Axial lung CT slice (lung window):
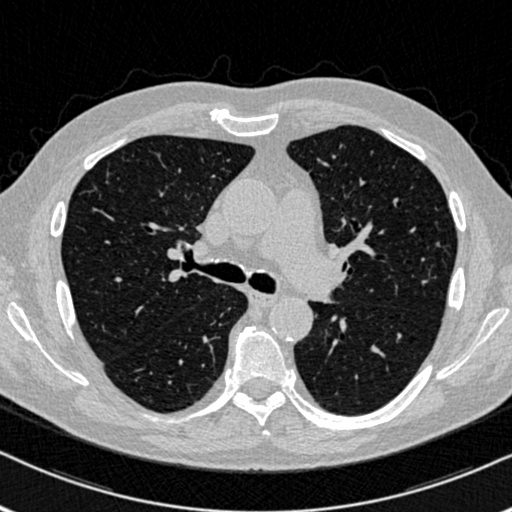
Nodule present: no